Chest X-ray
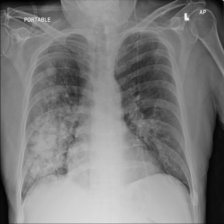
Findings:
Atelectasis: negative
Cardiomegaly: negative
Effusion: negative
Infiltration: positive
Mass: negative
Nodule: negative
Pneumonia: positive
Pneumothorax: negative
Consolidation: negative
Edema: negative
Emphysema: negative
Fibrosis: negative
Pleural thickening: negative
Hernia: negative